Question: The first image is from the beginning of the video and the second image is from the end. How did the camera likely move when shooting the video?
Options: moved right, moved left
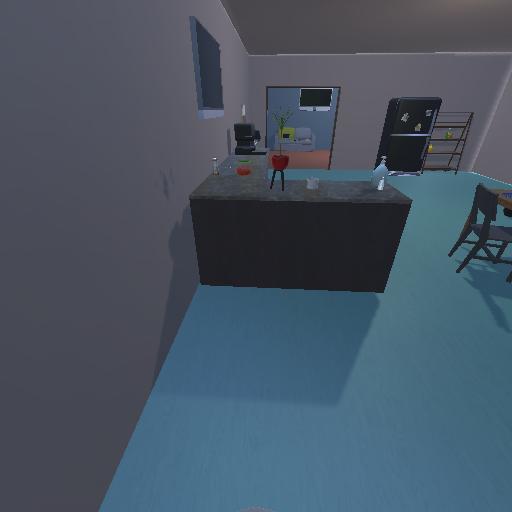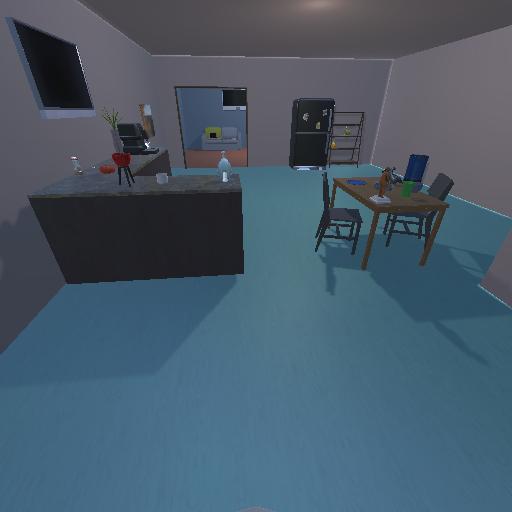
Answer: moved right